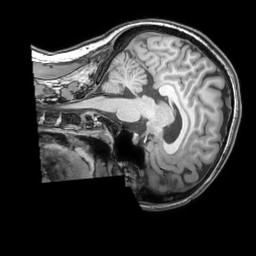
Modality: T1w
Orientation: sagittal
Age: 20
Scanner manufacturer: philips
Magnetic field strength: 3 T
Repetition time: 0.007 s
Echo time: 0.003501 s